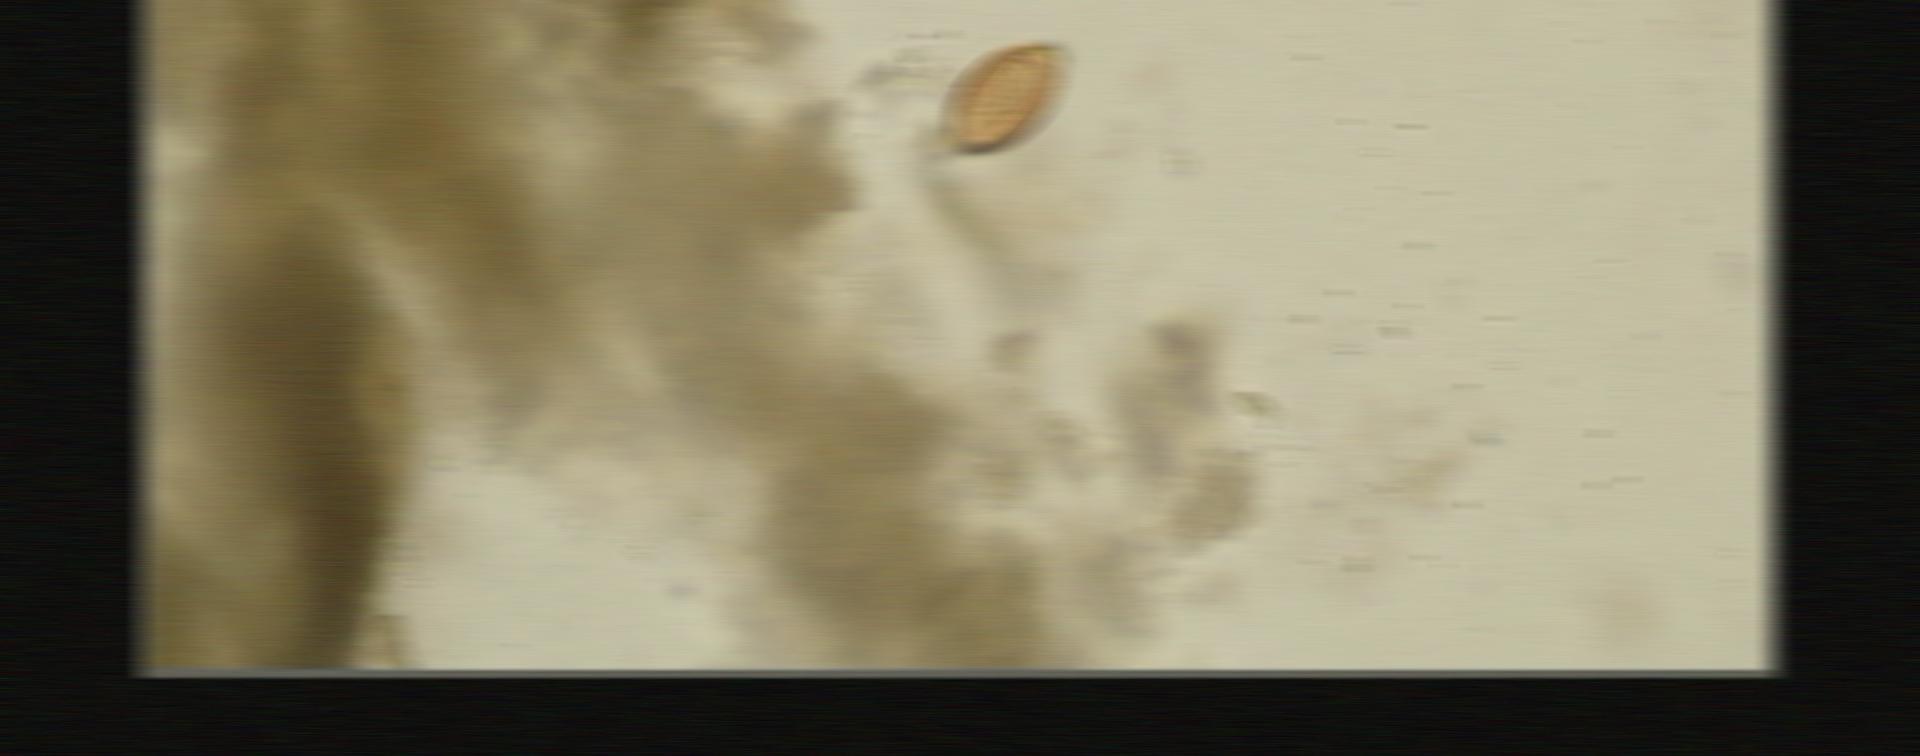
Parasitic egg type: Trichuris trichiura